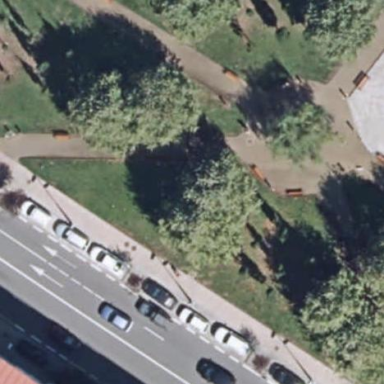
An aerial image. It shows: Park.